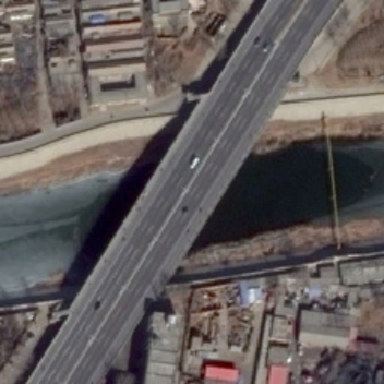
There are many buildings on both sides of the two-way bridge .